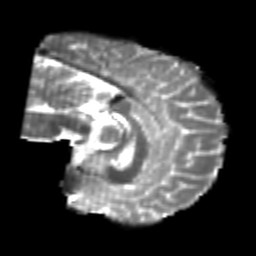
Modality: T2w
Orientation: sagittal
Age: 24
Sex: male
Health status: healthy
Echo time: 0.074 s